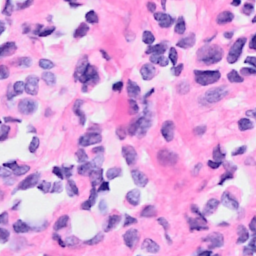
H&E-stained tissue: Breast